Question: I have the following code..
'''
<!-- LANGUAGE -->
<div class="languages_box">
<span class="red">Languages:</span>
<a href="#" class="selected"><img src="../images/au.gif" alt="" title="" border="0" height="12px" width="15px"/></a>
<a href="#"><img src="../images/gb.gif" alt="" title="" border="0" height="12px" width="15px" /></a>
<a href="#"><img src="../images/de.gif" alt="" title="" border="0" height="12px" width="15px" /></a>
</div>
<!-- CURRENCY -->
<div class="currency">
<span class="red">Currency: </span>
<a href="#" class="selected">AUD</a>
<a href="#">GBP</a>
<a href="#">EUR</a>
</div>
'''
Which produces the following result..

I'm trying to alter the code so that when a user clicks on another flag or value, it updates the webpage to change with one is selected. To do this, I would imagine every '<a>' tag would include a '<?php if(something) {echo (class="selected"); } ?>' but I'm unsure what the 'something' would be.
Is there a way to do this in PHP? Or is it only possible in Ajax / jQuery since the page content has already been loaded?
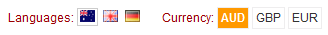
Answer: '''
<?php
session_start();
echo $_SESSION['flag'];
?>
<!-- LANGUAGE -->
<div class="languages_box">
<span class="red">Languages:</span>
<a href="#" class="selected" id="1"><img src="../images/au.gif" alt="" title="" border="0" height="12px" width="15px"/></a>
<a href="#" id="2"><img src="../images/gb.gif" alt="" title="" border="0" height="12px" width="15px" /></a>
<a href="#" id="3"><img src="../images/de.gif" alt="" title="" border="0" height="12px" width="15px" /></a>
</div>
<!-- CURRENCY -->
<div class="currency">
<span class="red">Currency: </span>
<a href="#" <?php if ($_SESSION['flag'] == 1) { ?> class="selected" <?php } ?>>AUD</a>
<a href="#" <?php if ($_SESSION['flag'] == 2) { ?> class="selected" <?php } ?> id="gbp">GBP</a>
<a href="#" <?php if ($_SESSION['flag'] == 3) { ?> class="selected" <?php } ?>>EUR</a>
</div>
<style>
.selected{
color:green;
font-size:20px;
}
</style>
<script src="js/jquery.min.js" type="text/javascript"></script>
<script>
$(document).ready(function () {
$('.languages_box a').click(function ()
{
var flagid = ($(this).attr('id'));
var jsonData = {"flagid": flagid};
$.ajax({
type: 'POST',
async: false,
url: "testadmintest.php",
data: jsonData,
success: function (data) {
//alert(data);
window.location.reload();
// $('.currency a').removeClass('selected');
// if($.trim(data)==1){
// $('#gbp').addClass('selected');
// }
}
});
})
});
</script>
'''
<---- php code ----->
'''
<?php
session_start();
unset($_SESSION['flag']);
if (isset($_POST['flagid'])) {
$flagid = $_POST['flagid'];
if ($flagid == 1) {
$_SESSION['flag'] = 1;
} else if ($flagid == 2) {
$_SESSION['flag'] = 2;
} else {
$_SESSION['flag'] = 3;
}
}
//echo"1";
?>
'''